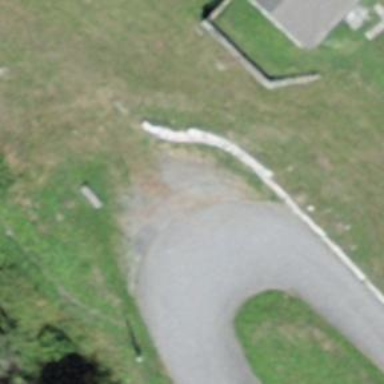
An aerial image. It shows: Brown bench in the vicinity.